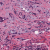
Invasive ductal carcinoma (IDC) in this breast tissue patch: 1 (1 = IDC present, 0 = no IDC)